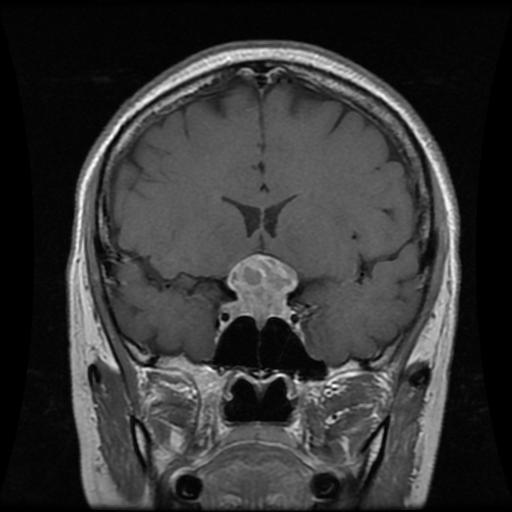
Label: pituitary